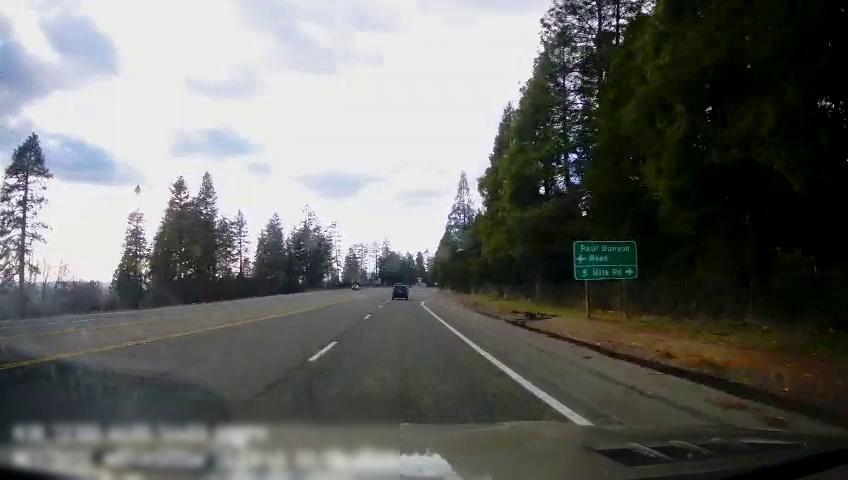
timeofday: Day
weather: Cloudy
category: Drivable Space
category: Vehicles | SUV
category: Vehicles | SUV
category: Lanes | Opposite Lane
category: Lanes | Alternate Lane
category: Lanes | Opposite Lane
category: Lanes | Current Lane
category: Lanes | Alternate Lane
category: Traffic | Signs